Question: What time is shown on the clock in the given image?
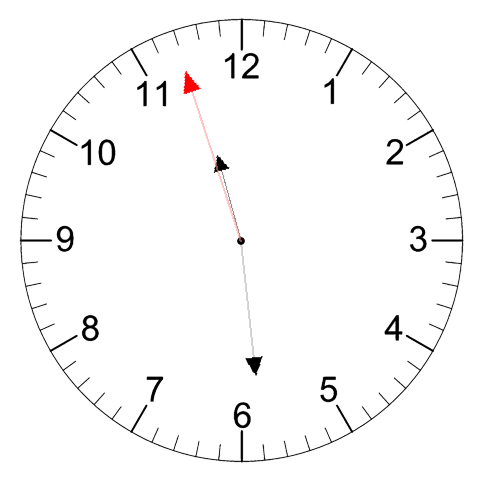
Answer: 11:28:57